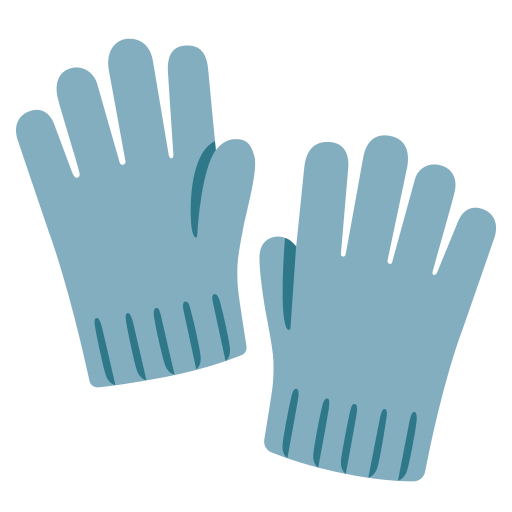
Emoji: 🧤